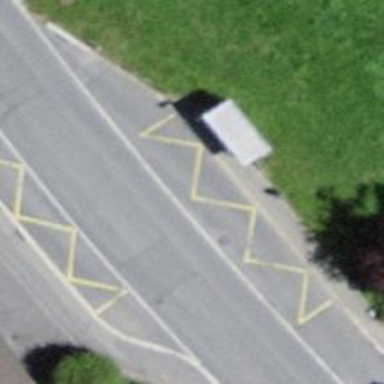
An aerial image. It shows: Bus stop with platform for public transport.